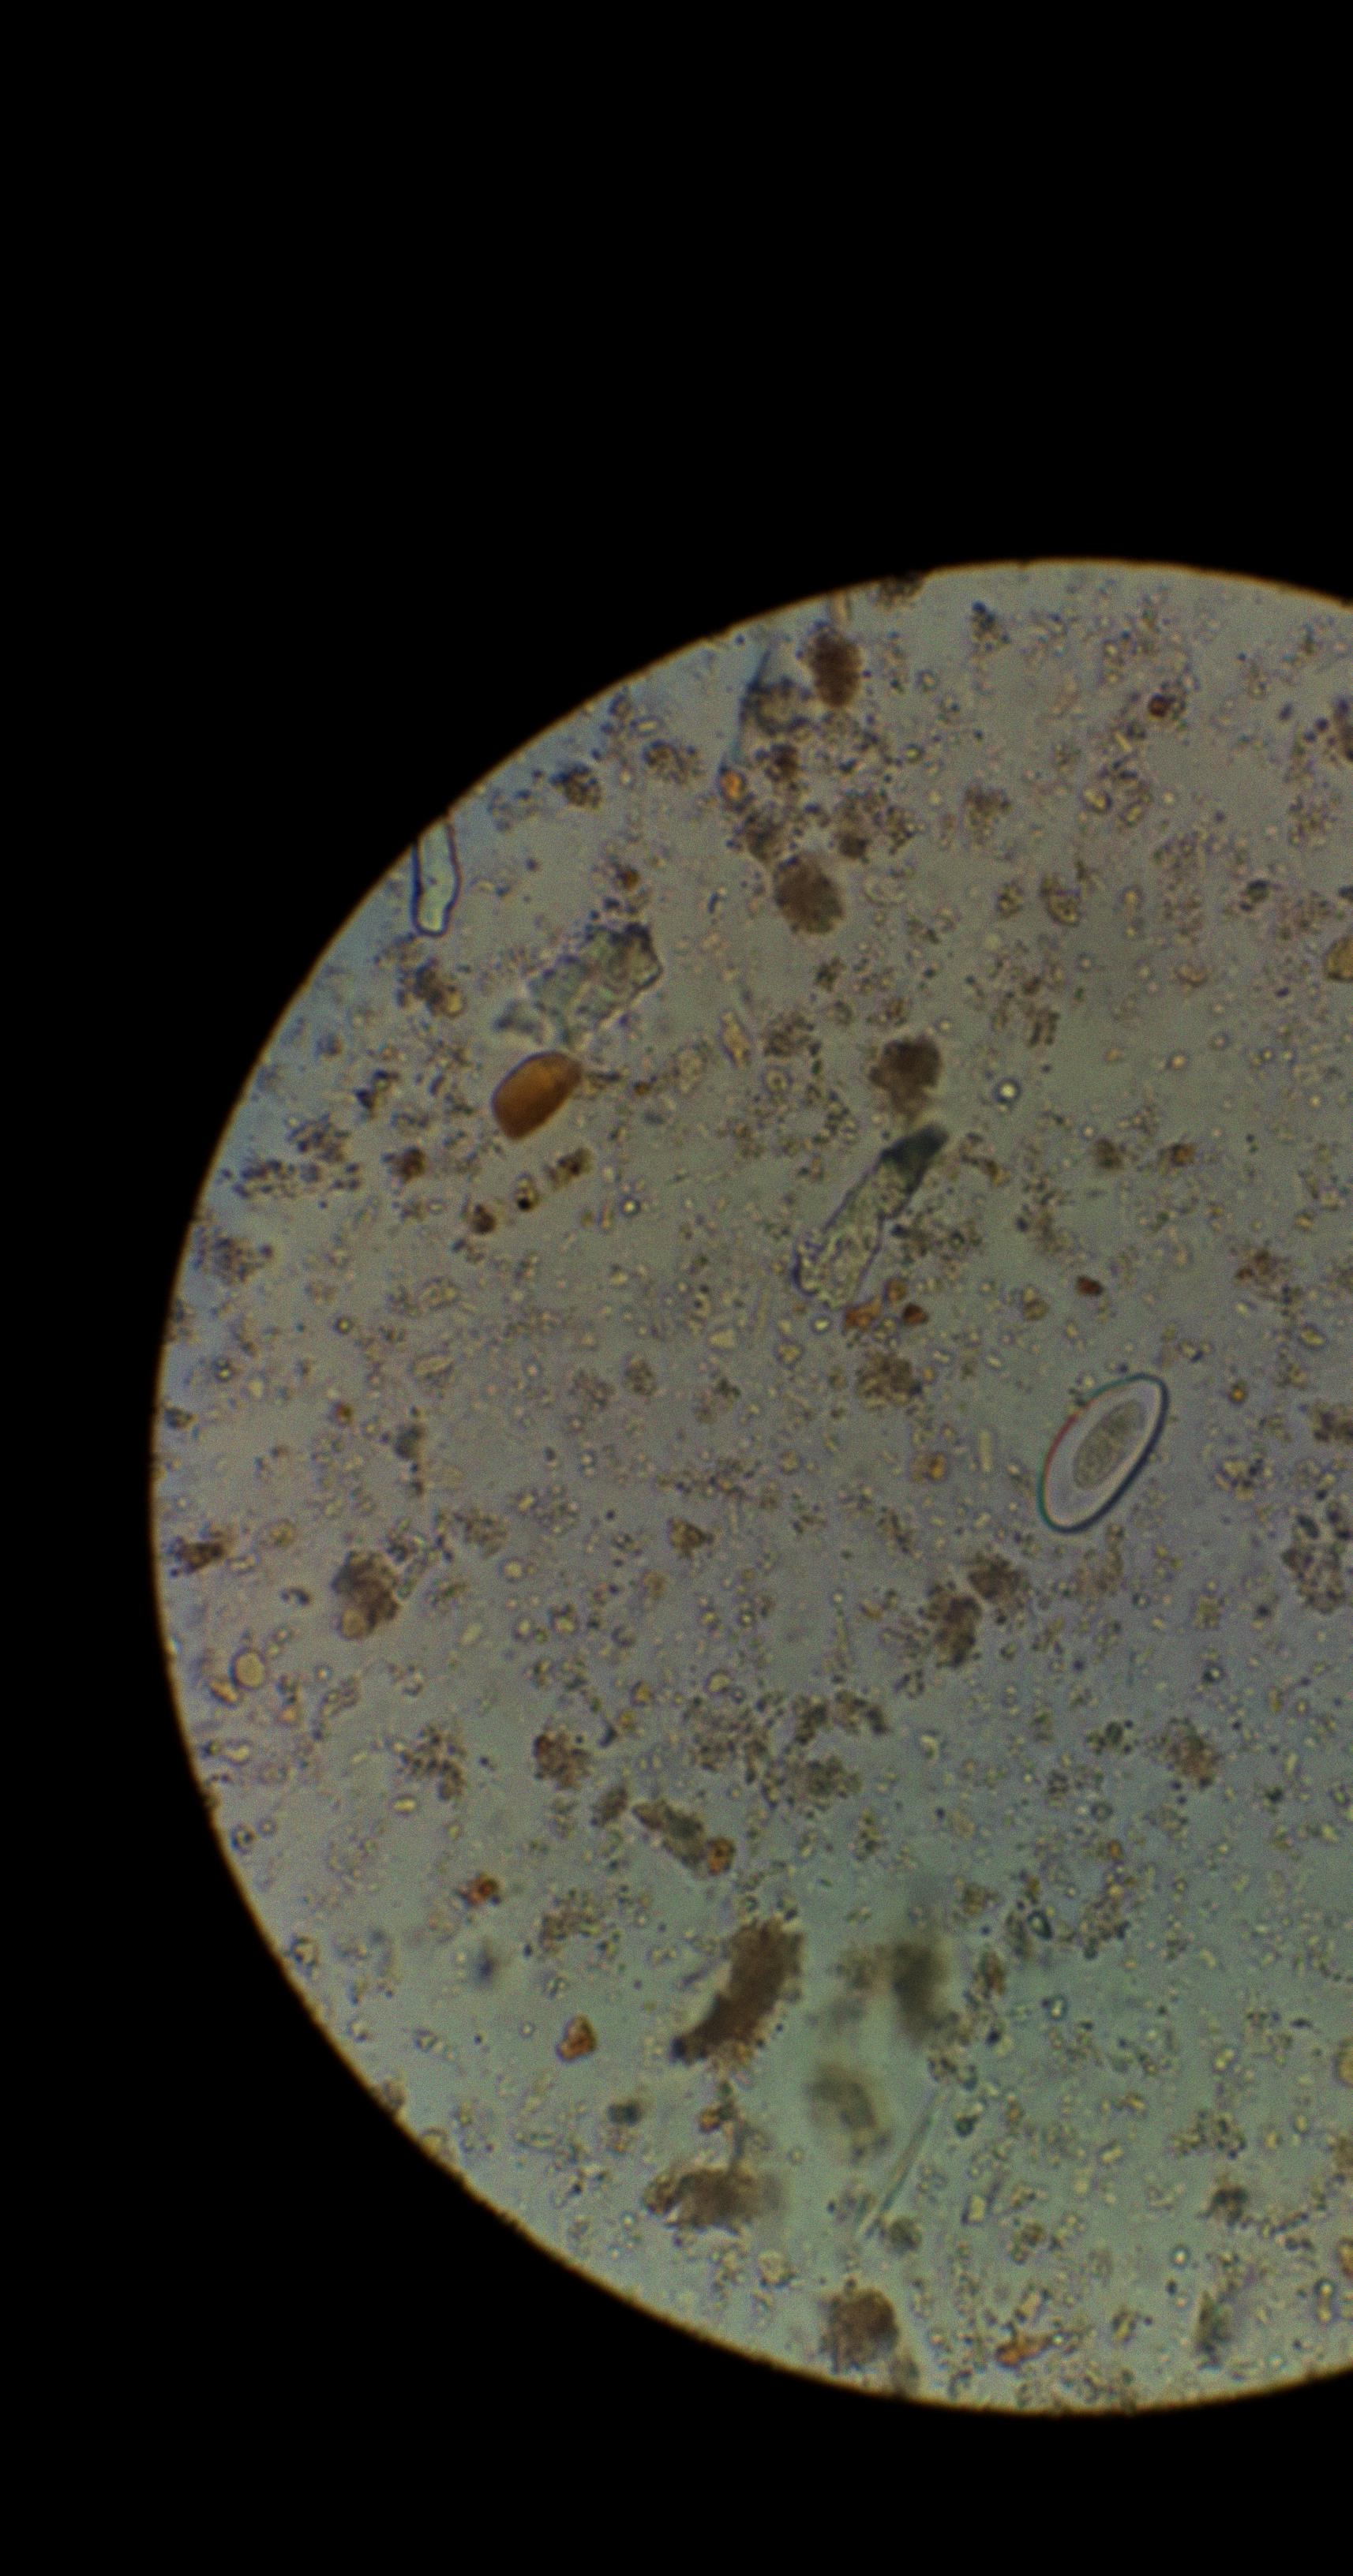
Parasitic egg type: Enterobius vermicularis